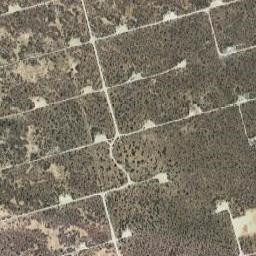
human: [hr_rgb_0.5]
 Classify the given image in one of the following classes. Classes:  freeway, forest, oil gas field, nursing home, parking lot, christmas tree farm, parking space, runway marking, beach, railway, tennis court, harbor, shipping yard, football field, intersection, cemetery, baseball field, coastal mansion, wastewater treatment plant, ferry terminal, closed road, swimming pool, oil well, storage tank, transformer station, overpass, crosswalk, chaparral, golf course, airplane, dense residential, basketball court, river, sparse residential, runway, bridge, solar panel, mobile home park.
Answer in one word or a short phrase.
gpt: oil gas field